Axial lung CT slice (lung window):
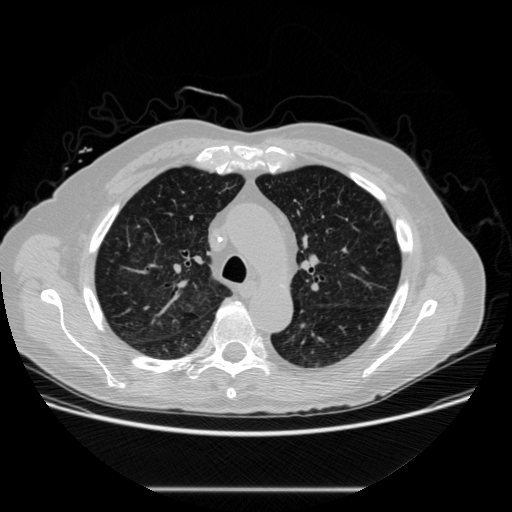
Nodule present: no